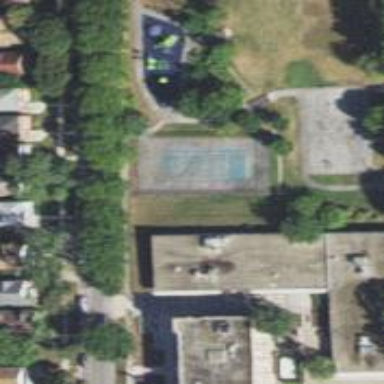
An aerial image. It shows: School.